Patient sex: F
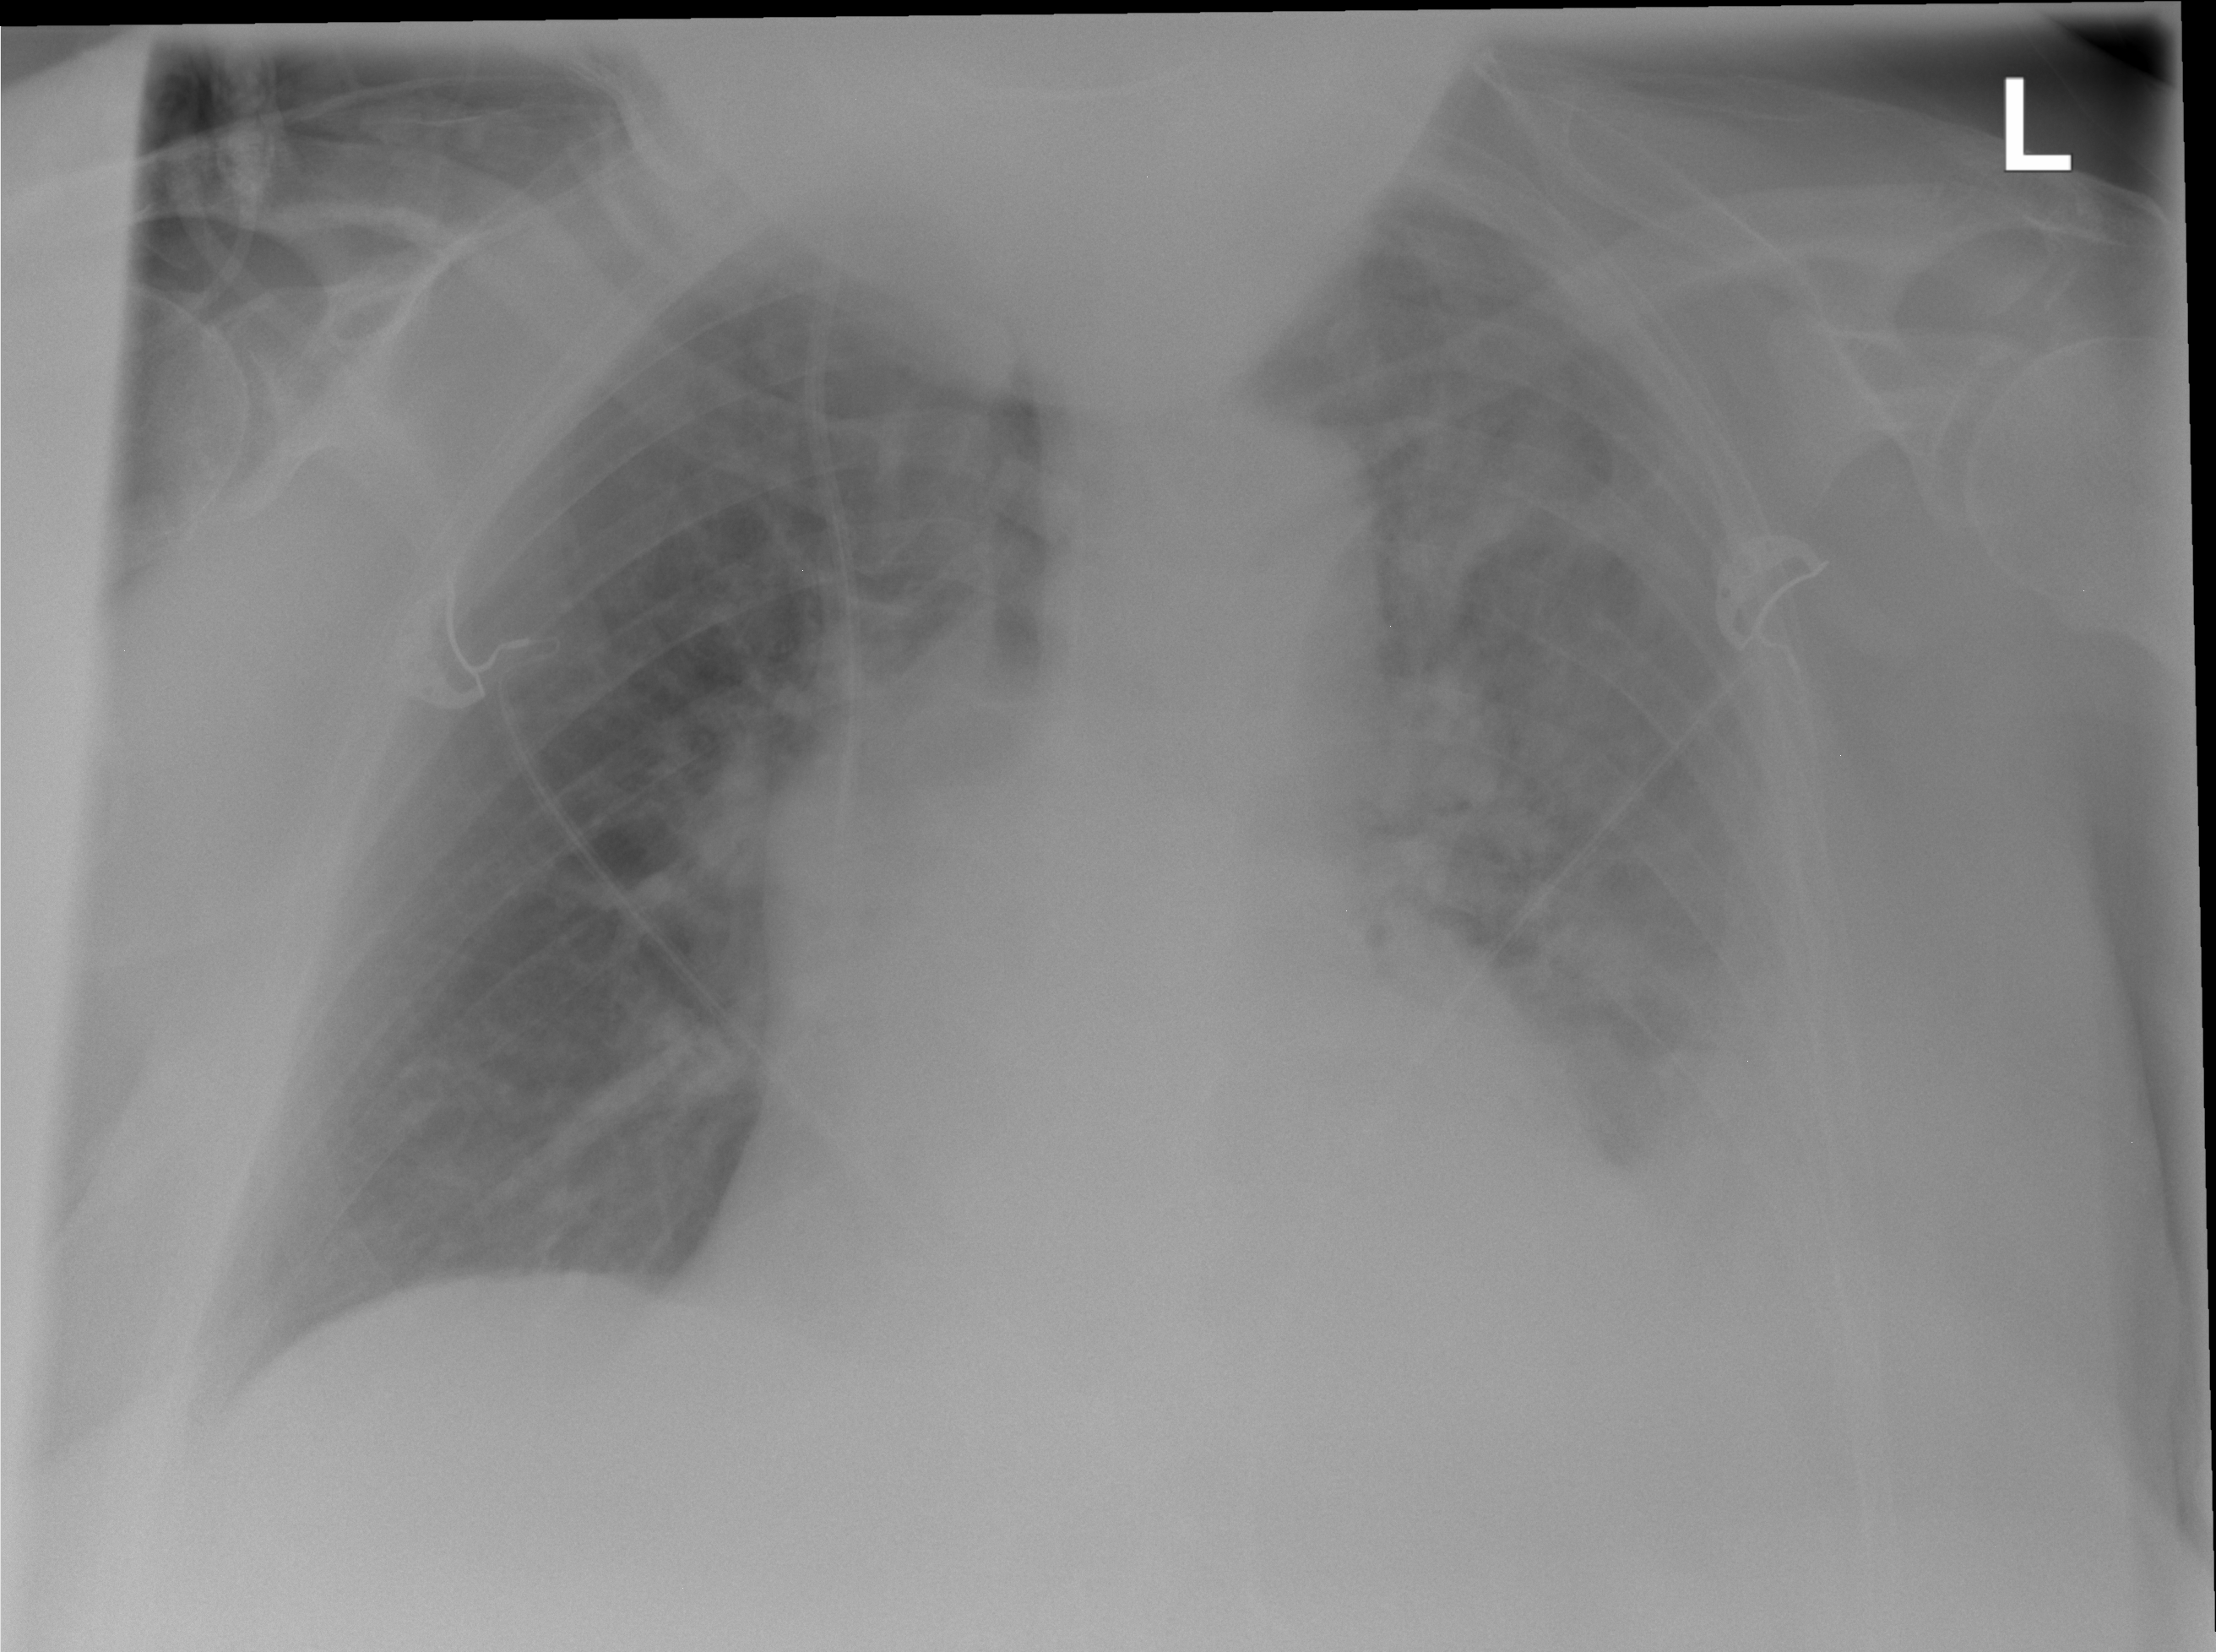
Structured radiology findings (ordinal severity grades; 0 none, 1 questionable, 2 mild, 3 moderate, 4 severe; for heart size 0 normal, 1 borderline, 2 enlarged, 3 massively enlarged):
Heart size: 2
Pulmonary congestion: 0
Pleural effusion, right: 0
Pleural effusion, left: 3
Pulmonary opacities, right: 0
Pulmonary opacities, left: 2
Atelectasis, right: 0
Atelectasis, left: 3